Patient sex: M
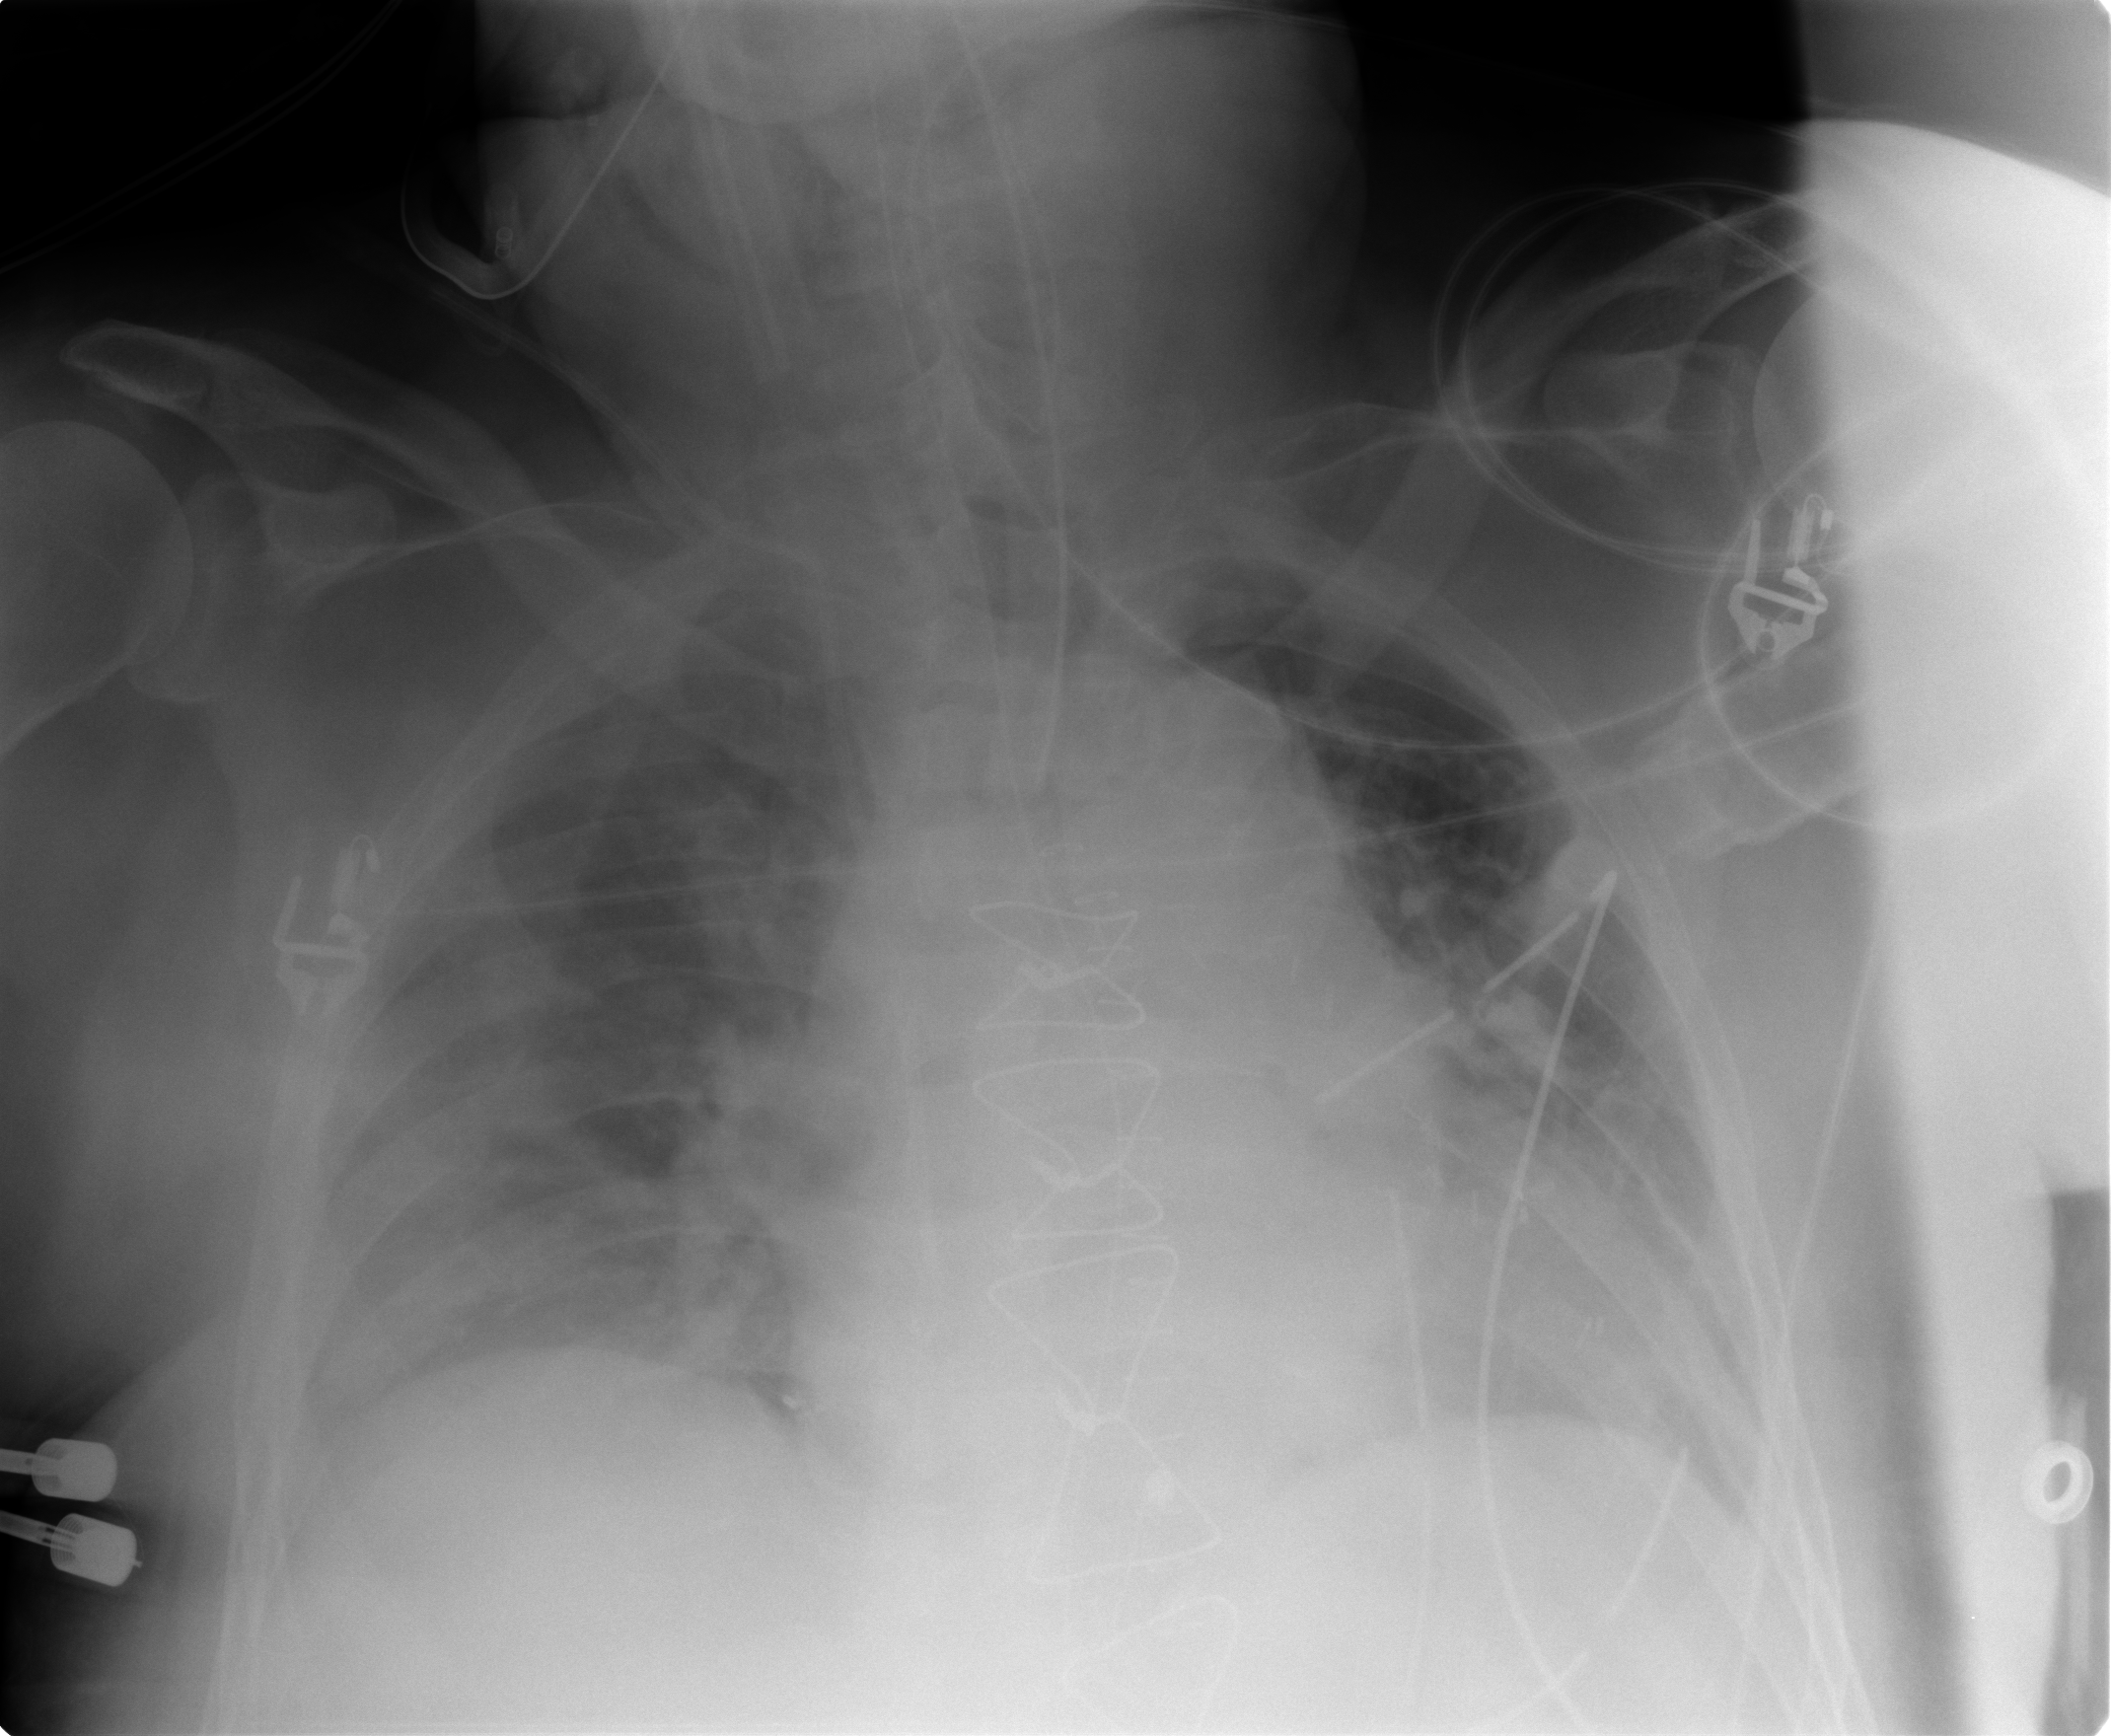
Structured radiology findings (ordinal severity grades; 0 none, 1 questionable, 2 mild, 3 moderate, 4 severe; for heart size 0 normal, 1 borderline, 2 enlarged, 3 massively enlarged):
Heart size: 0
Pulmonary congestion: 2
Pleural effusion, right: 2
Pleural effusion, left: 2
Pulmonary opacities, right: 0
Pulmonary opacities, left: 0
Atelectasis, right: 2
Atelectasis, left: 2